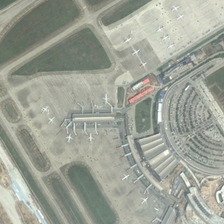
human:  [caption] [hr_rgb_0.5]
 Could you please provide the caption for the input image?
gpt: some planes are parked near a building in an airport .

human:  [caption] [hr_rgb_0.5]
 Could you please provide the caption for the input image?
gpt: some planes are parked near a building in an airport .

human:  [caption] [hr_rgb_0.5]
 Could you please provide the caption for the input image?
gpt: some planes are parked near a building in an airport .

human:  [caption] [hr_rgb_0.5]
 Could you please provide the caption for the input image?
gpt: some planes are parked near a building in an airport .

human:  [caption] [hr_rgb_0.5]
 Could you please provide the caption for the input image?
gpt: some planes are parked near a building in an airport .